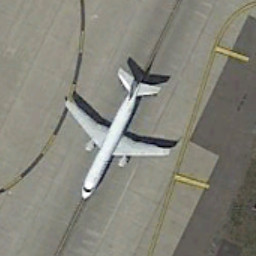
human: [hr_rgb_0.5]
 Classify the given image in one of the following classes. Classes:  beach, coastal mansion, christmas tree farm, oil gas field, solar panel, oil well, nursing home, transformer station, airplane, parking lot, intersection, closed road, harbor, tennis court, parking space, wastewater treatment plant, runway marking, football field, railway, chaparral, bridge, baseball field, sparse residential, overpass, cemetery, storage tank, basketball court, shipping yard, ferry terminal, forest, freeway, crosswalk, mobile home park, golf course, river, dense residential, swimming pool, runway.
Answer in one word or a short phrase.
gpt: airplane